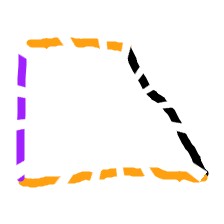
Shape: trapezoid